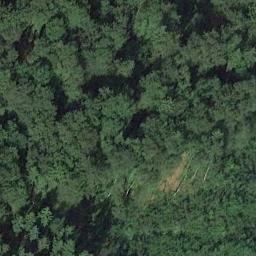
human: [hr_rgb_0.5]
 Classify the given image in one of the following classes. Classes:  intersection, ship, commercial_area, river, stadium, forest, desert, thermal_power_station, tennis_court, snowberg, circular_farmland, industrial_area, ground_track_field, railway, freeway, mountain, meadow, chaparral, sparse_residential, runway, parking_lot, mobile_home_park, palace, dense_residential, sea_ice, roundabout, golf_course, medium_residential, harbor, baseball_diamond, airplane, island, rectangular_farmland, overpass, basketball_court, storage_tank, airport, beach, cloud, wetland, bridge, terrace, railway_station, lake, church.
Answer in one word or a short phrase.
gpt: forest